Question: Been trying to go bout how to accomplish dividing content on view output.
I'm loading records from Mysql, inserting values into HEREDOC to then output to view.
I want to display only a certain amount of characters in a particular row within the HEREDOC, hide the rest from view on DOM.

I tried using a function like this within the HEREDOC to insert a "More" link after certain amount of characters.
I've tried a couple methods:
'''
<<<EOT
<div id="$id_op">
{substr_replace($contents, "More", 400)}
</div>
EOT;
'''
'''
<<<EOT
<div id="$id_op">
{${substr_replace($contents, "More", 400)}}
</div>
EOT;
'''
There might be other better methods to accomplish this. For now I want to load the record completely into dom but hide part of it until user have clicked a jQuery selector.
Any help / direction will be truly appreciated.
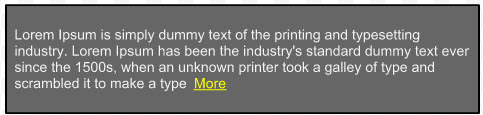
Answer: Functions does not execute in HEREDOC. This will work
'''
$div = substr_replace($contents, "More", 400);
$data = <<<EOT
<div id="$id_op">
$div
</div>
EOT;
'''